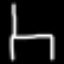
Label: chair